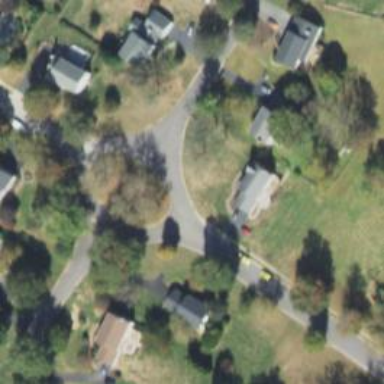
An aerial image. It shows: Residential road with roundabout.